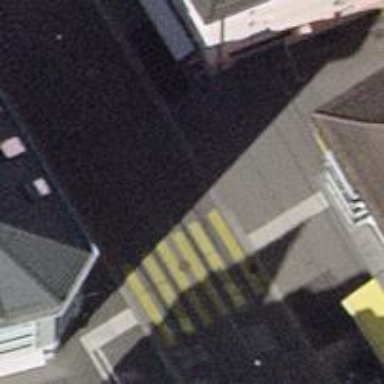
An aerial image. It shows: Unmarked crossing with traffic calming table.